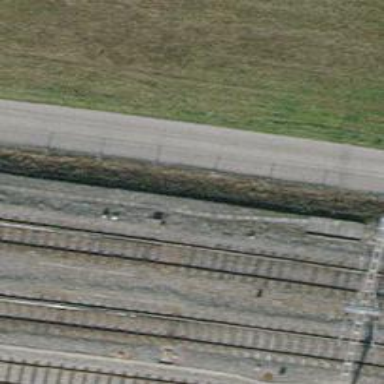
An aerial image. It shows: Railway switch.